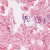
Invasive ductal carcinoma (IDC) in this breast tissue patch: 0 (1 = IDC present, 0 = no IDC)